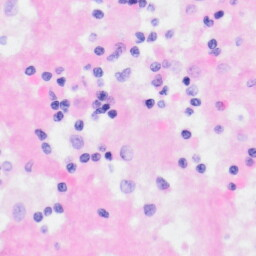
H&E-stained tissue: Kidney